Interaction volume radius: 5 \u00c5
Interaction volume height: 40 \u00c5
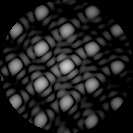
Disorder parameter: 0.08146